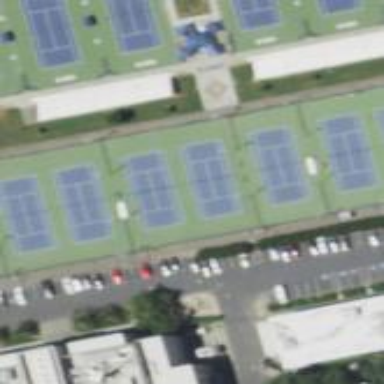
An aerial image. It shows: Tennis court on the leisure land pitch.